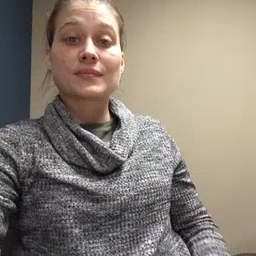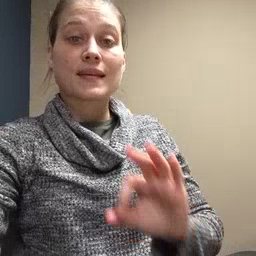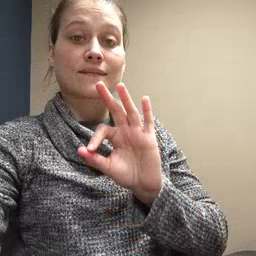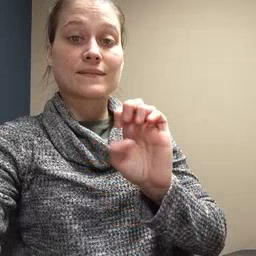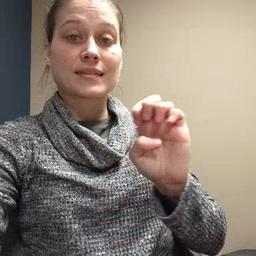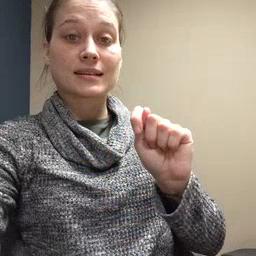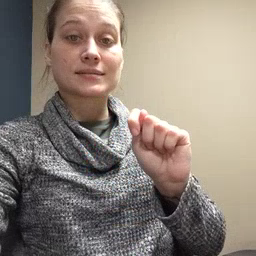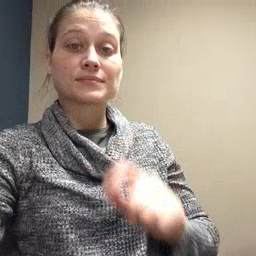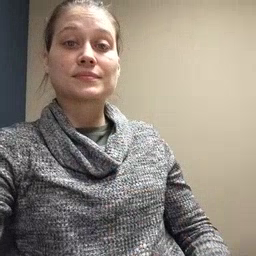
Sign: feet